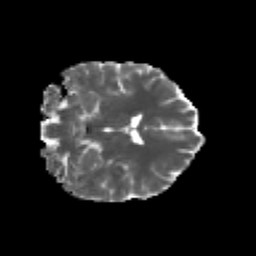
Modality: MD
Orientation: coronal
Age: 21
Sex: female
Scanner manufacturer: siemens
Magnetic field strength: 3 T
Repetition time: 3.5 s
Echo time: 0.113 s